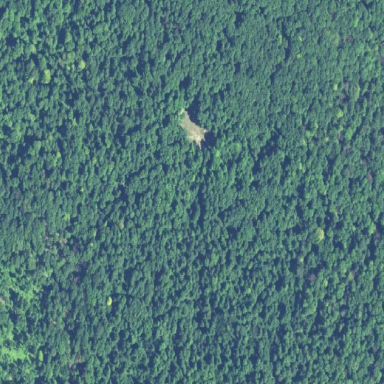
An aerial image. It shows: Commercial forest used for forestry purposes.